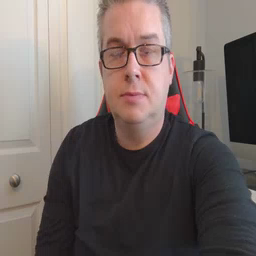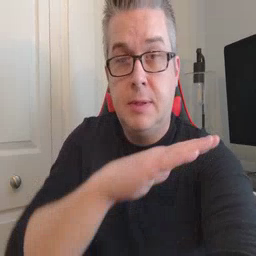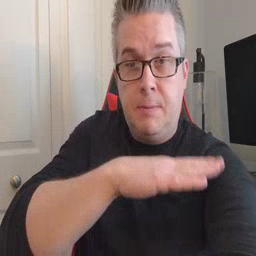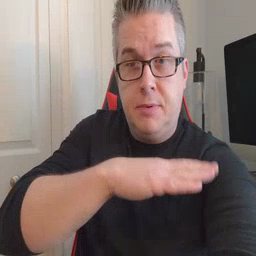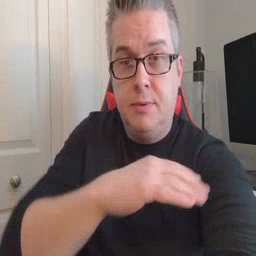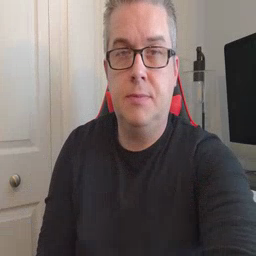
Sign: table